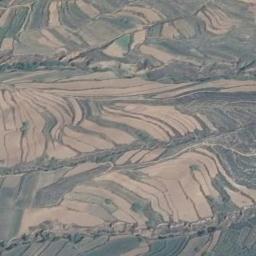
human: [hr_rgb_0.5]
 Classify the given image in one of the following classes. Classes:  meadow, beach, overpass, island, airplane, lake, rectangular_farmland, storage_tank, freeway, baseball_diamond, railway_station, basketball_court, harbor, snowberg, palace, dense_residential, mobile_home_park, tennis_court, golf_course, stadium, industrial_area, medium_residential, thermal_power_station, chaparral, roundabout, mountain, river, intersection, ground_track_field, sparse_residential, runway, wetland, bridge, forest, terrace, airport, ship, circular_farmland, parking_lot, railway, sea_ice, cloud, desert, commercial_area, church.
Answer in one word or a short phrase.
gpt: terrace